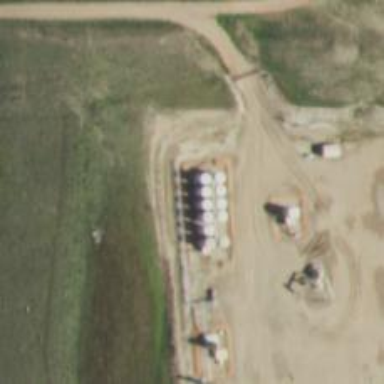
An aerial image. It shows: Storage tank with man-made structure.